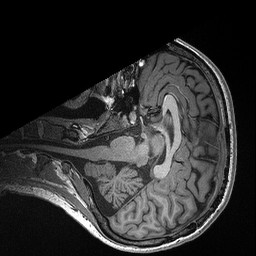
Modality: T1w
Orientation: axial
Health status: healthy
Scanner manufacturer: siemens
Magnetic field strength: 3 T
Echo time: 0.00298 s